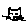
Label: cat